Question: I want to reproduce in my iOS 8 app the same kind of native view captured below.
What is the name of this "scroll multi-select" view? Where can I find the documentation to instantiate this type of view in my app?

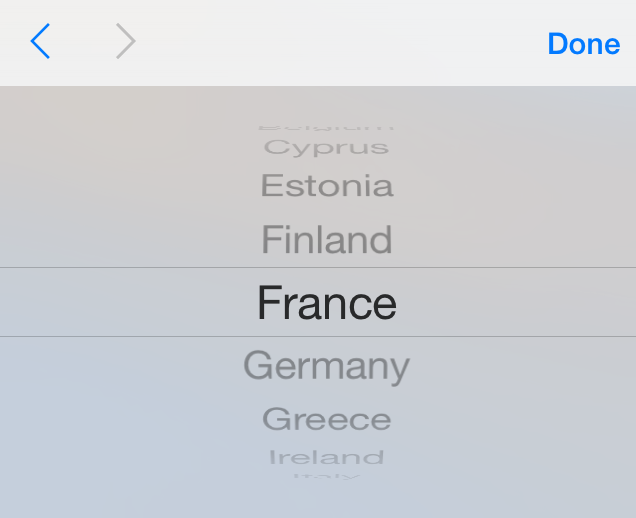
Answer: This would be a <URL>.